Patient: sex F, age 31
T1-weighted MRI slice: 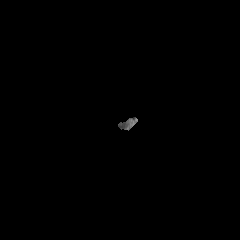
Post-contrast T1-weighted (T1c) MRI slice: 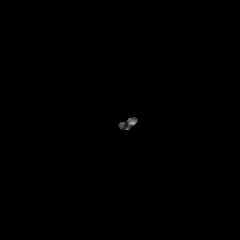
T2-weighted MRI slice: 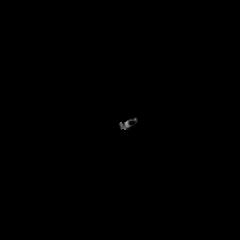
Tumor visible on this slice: no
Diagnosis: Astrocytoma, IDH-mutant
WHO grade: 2